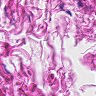
Metastatic tissue present: no